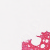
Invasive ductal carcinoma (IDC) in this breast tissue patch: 0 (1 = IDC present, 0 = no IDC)